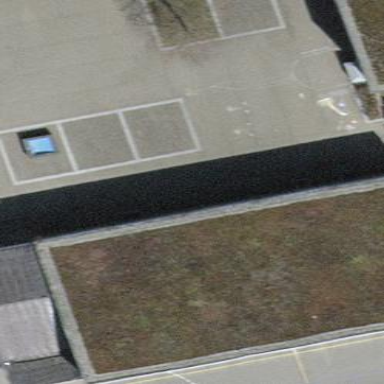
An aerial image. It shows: School building.